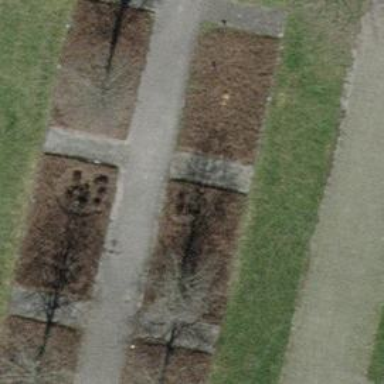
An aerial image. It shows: Path made of paving stones.